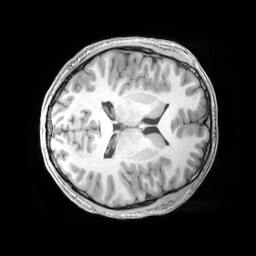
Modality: T1w
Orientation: axial
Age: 21
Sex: male
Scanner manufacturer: siemens
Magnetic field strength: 3 T
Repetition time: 2.53 s
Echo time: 0.00326 s